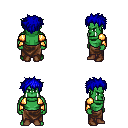
a pixel art fantasy rpg character, male body template, orc, green skin, gold arm armor, robe skirt, blue bedhead hairstyle, brown shoes, four views (front, back, left, right), 2x2 character sprite sheet, small pixel art, hard edges, no anti-aliasing